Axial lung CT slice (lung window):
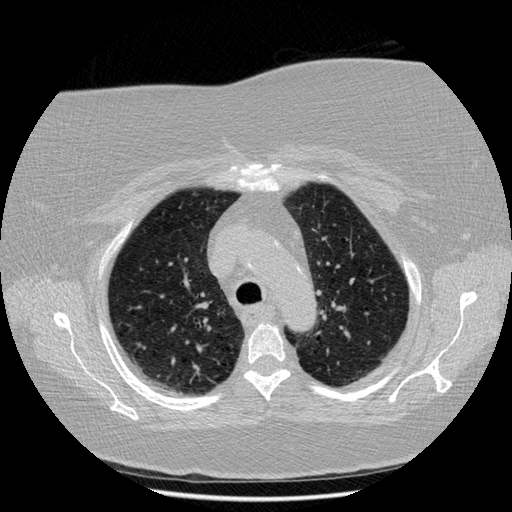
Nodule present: no